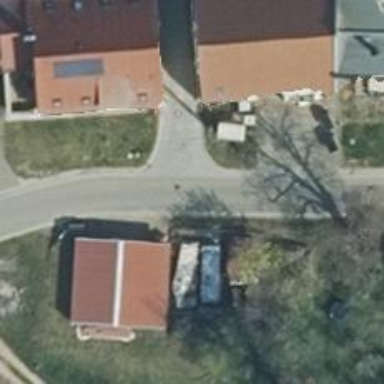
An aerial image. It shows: Paved driveway in residential area.